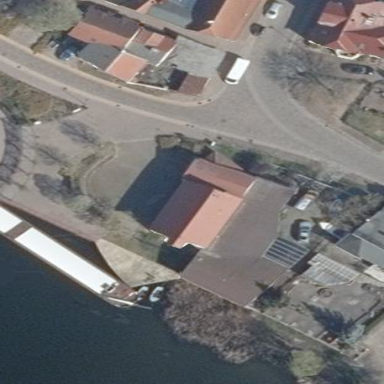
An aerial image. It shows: Fire station building.